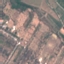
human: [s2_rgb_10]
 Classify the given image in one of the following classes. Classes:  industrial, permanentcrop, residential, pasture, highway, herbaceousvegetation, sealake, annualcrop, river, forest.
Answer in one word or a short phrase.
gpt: PermanentCrop